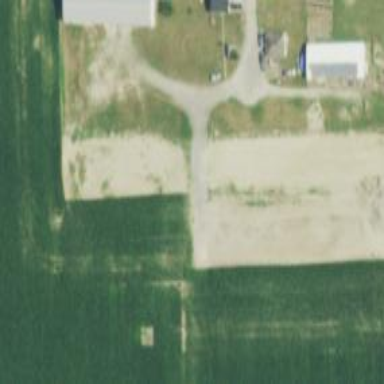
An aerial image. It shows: Driveway leading to service road.